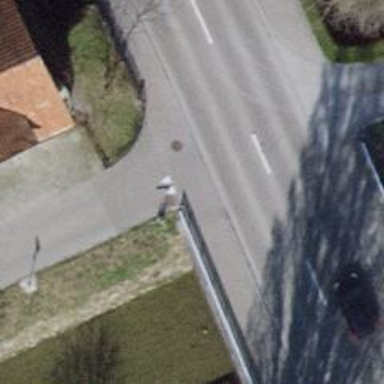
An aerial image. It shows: Asphalt footway with sidewalk on bridge.